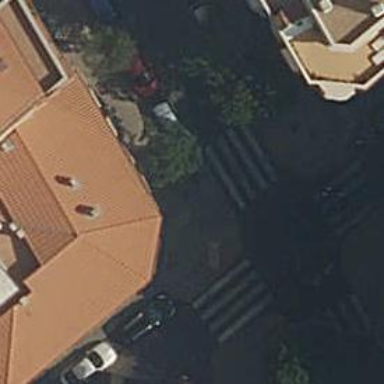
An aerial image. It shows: Uncontrolled road crossing.